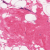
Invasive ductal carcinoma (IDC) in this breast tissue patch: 0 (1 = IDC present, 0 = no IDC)